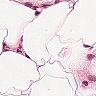
Metastatic tissue present: no